Question: So I created MVC 4 app with Database First and Entity Framework approach.I have created respective Models,Controllers and Views(By adding MVC controller with read/write actions and views, using Entity Framework template). So it comes with Create,Delete,Edit,Index and Details Views and respective action methods.

When I click on Details,Edit or Delete I see that location id which is a parameter in action method is not passed passed with value, so only default value 0 is used. and I learned that with HttpGet we need to pass it as query string in URL,but in my case how can I implicitly pass the Location ID for Edit/Details or Delete.
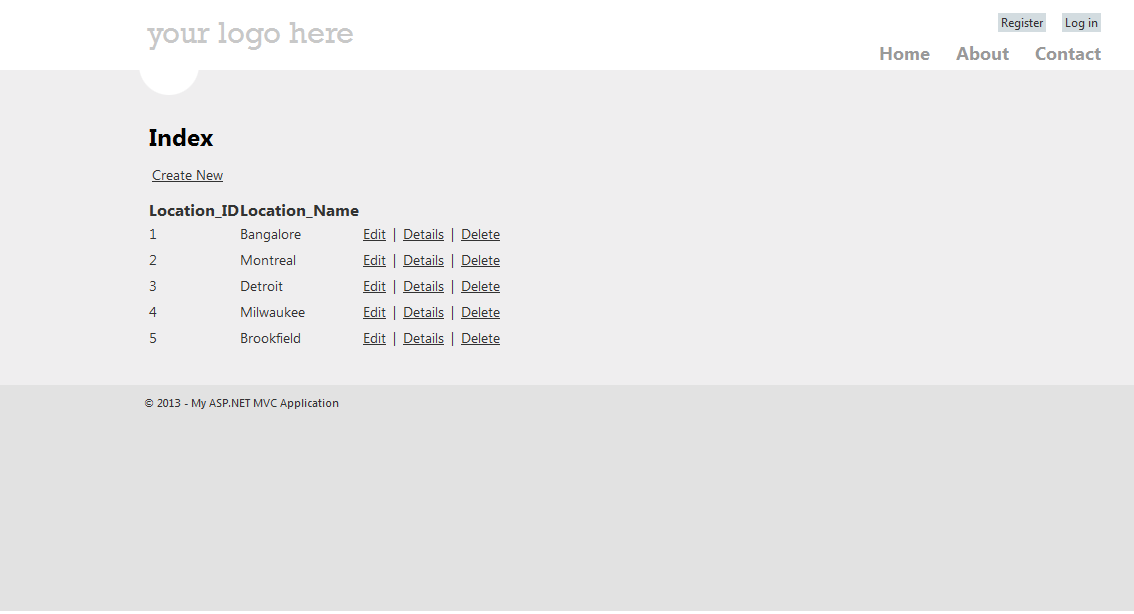
Answer: You do it like this:
VIEW:
'''
foreach (var item in Model)
{
<tr>
<td>
@Html.ActionLink("Edit", "EditAction", new {id = item._account})
</td>
<td>
@Html.ActionLink("Details", "DetailsAction", new {id = item._account})
</td>
<td>
@Html.ActionLink("Delete", "DeleteAction", new {id = item._account})
</td>
</tr>
}
'''
CONTROLLER:
'''
//
// GET: /Controller/EditAction/id
public ActionResult EditAction(int id)
{
//Do Something
}
//
// GET: /Controller/DetailsAction/id
public ActionResult DetailsAction(int id)
{
//Do Something
}
//
// GET: /Controller/DeleteAction/id
public ActionResult DeleteAction(int id)
{
//Do Something
}
'''